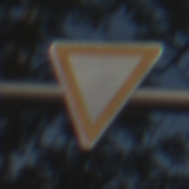
Verkehrszeichen: VorfahrtGewaehren
Umgebung: Outdoor, Suburban
Tageszeit: Midday
Wetter: Clear
Licht: Natural
Jahreszeit: NotSpecified
Kontrast: HighContrast